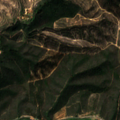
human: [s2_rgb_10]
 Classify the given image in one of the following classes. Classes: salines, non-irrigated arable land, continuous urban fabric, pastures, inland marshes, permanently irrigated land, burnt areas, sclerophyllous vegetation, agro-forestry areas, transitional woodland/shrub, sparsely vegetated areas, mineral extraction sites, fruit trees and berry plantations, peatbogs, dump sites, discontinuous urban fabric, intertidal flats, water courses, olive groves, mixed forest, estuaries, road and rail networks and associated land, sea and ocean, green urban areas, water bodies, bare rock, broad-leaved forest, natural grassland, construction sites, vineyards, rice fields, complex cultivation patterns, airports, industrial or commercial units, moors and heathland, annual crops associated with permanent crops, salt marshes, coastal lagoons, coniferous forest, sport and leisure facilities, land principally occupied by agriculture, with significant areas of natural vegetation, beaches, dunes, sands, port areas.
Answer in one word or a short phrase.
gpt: permanently irrigated land, broad-leaved forest, transitional woodland/shrub